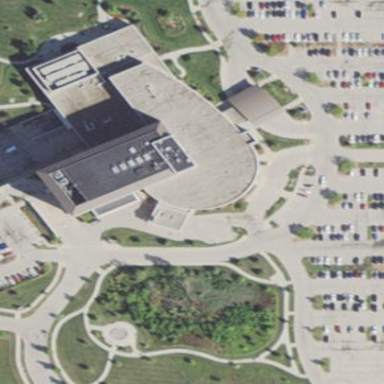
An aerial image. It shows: Hospital building.